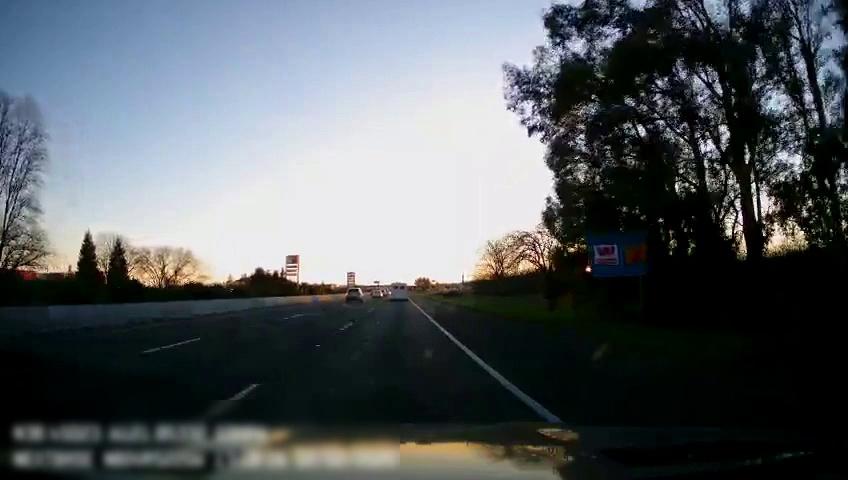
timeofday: Dusk/Dawn/Twilight
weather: Sunny
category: Drivable Space
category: Vehicles | Other LV
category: Vehicles | SUV
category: Vehicles | Car
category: Lanes | Current Lane
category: Lanes | Alternate Lane
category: Lanes | Alternate Lane
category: Lanes | Alternate Lane